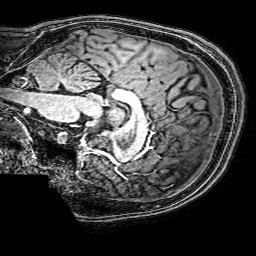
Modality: T1w
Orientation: sagittal
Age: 22
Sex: male
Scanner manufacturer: philips
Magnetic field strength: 3 T
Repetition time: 0.009 s
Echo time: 0.0035 s